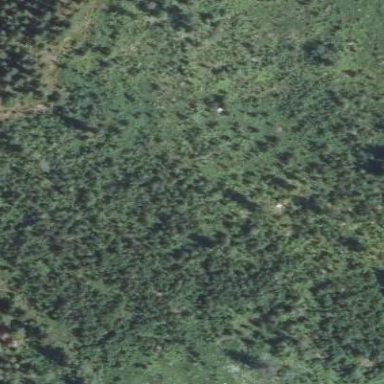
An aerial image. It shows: Clearcut man-made area surrounded by scrub vegetation.